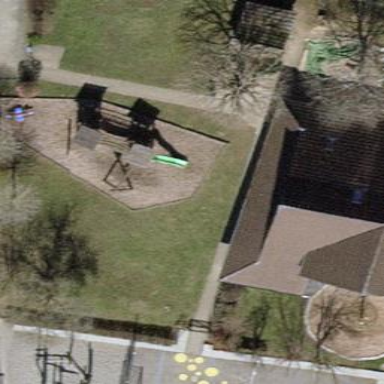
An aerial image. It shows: Playground area for leisure land.